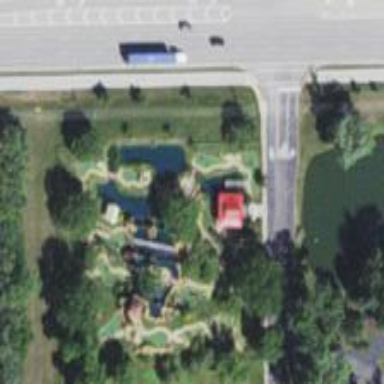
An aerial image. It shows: Miniature golf course.